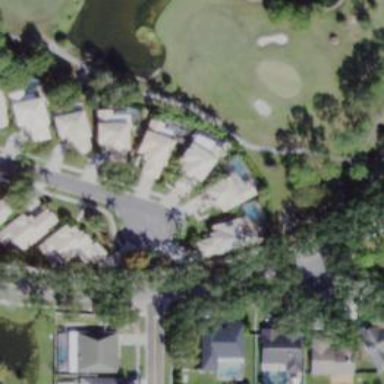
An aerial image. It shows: Path used for both walking and golf.